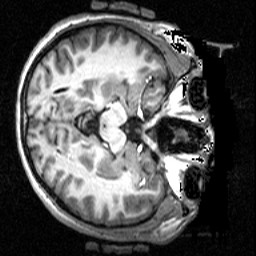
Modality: T1w
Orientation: axial
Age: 18
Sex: female
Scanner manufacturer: siemens
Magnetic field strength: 2.894 T
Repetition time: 2.3 s
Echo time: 0.0021 s